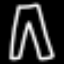
Label: pants